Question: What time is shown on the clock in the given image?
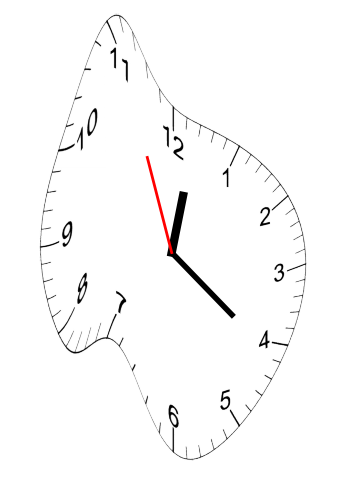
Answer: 12:20:56